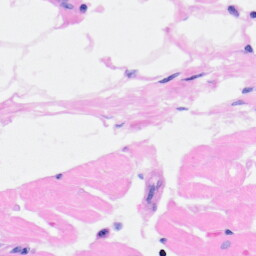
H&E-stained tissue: Heart